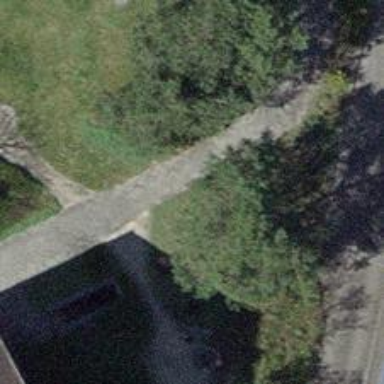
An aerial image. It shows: Path made of paving stones.